Platform: macOS
Application: Arc Browser
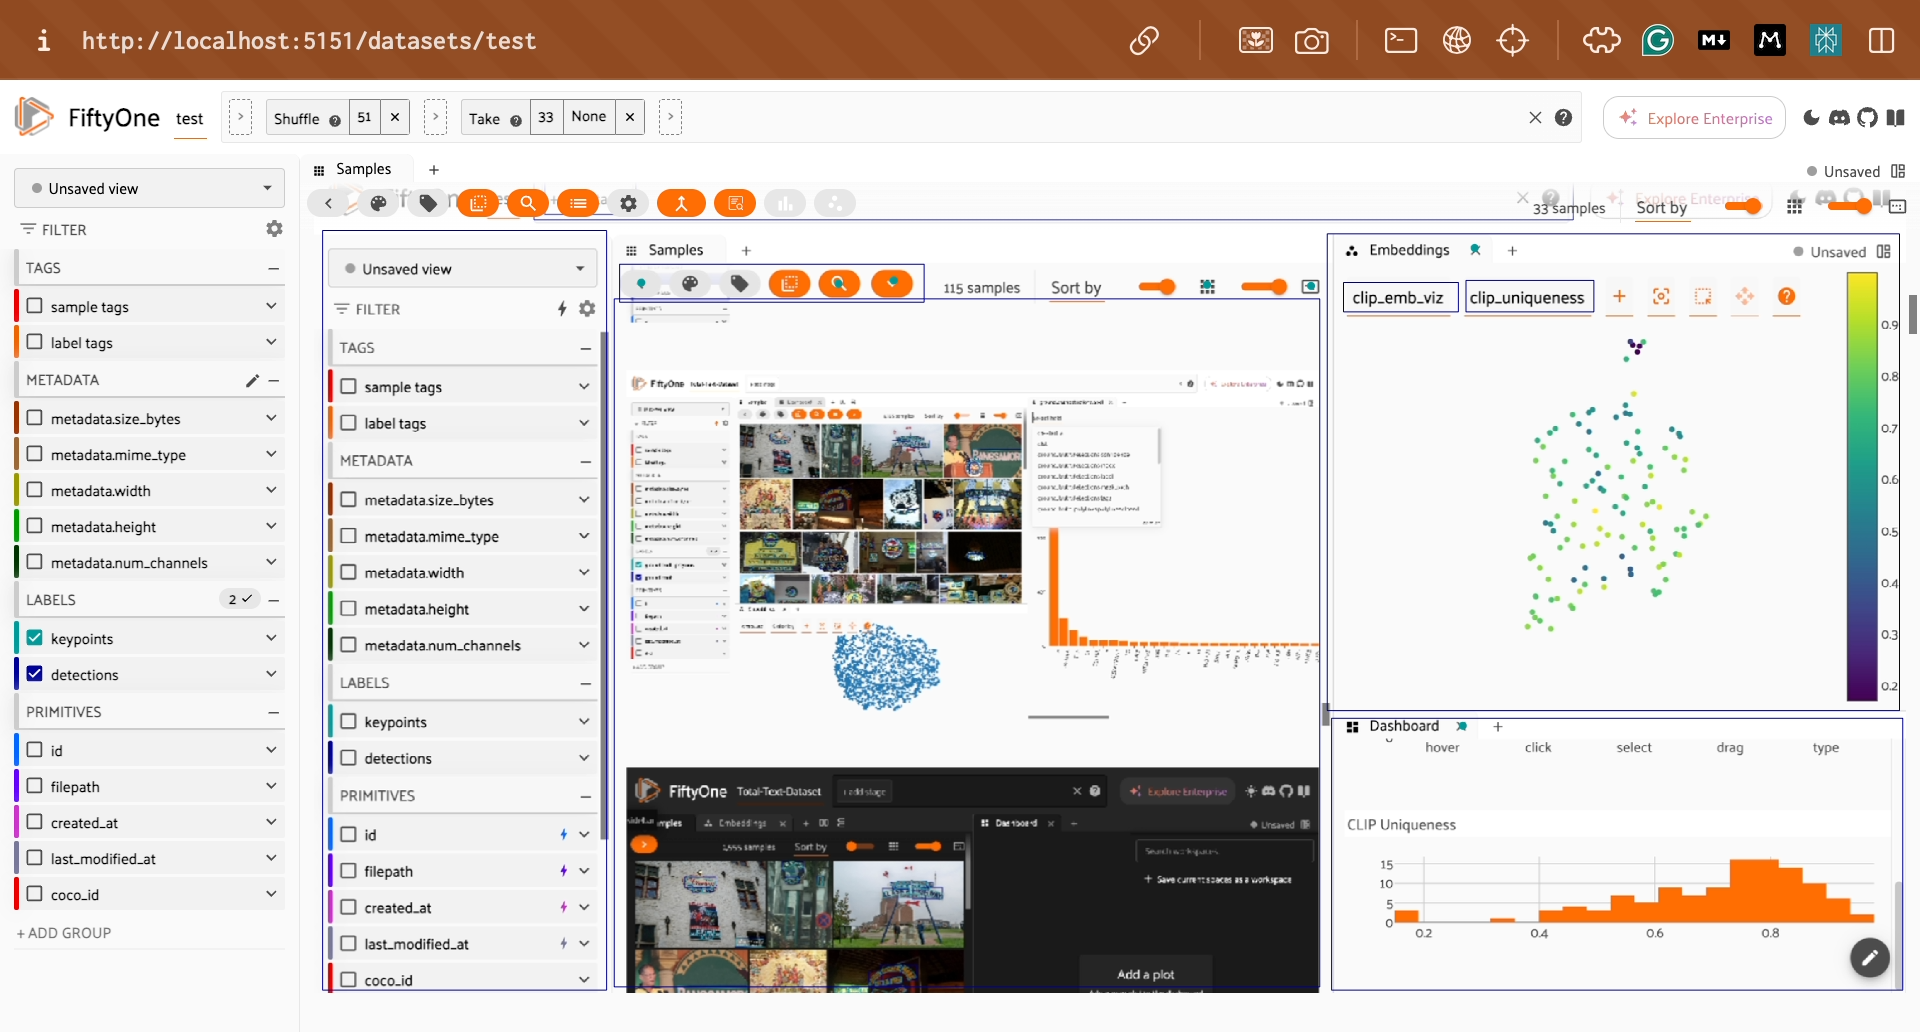
task_description: Open the saved views menu
action_type: click
element_info: Menu Item
steps_since_start: 1